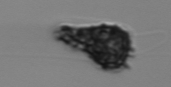
Label: Syracosphaera_pulchra